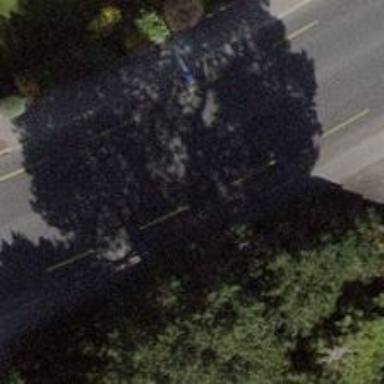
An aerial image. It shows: Primary highway with asphalt surface and designated cycle lane.